Question: In the app i have created i imported a Lib called <URL> which i would like to call upon clicking button in the main app but i cant get reference to the class which am calling as indicated here
How do we call imported Lib class in Android or what should i do?
EDIT.
> Build.gradle
'''
apply plugin: 'com.android.application'
android {
compileSdkVersion 25
buildToolsVersion "25.0.2"
defaultConfig {
applicationId "com.mobiledatabook.com.qrdecoder"
minSdkVersion 10
targetSdkVersion 25
versionCode 1
versionName "1.0"
testInstrumentationRunner "android.support.test.runner.AndroidJUnitRunner"
}
buildTypes {
release {
minifyEnabled false
proguardFiles getDefaultProguardFile('proguard-android.txt'), 'proguard-rules.pro'
}
}
}
dependencies {
compile fileTree(dir: 'libs', include: ['*.jar'])
androidTestCompile('com.android.support.test.espresso:espresso-core:2.2.2', {
exclude group: 'com.android.support', module: 'support-annotations'
})
compile 'com.android.support:appcompat-v7:25.0.1'
compile 'com.android.support:design:25.0.1'
testCompile 'junit:junit:4.12'
}
'''
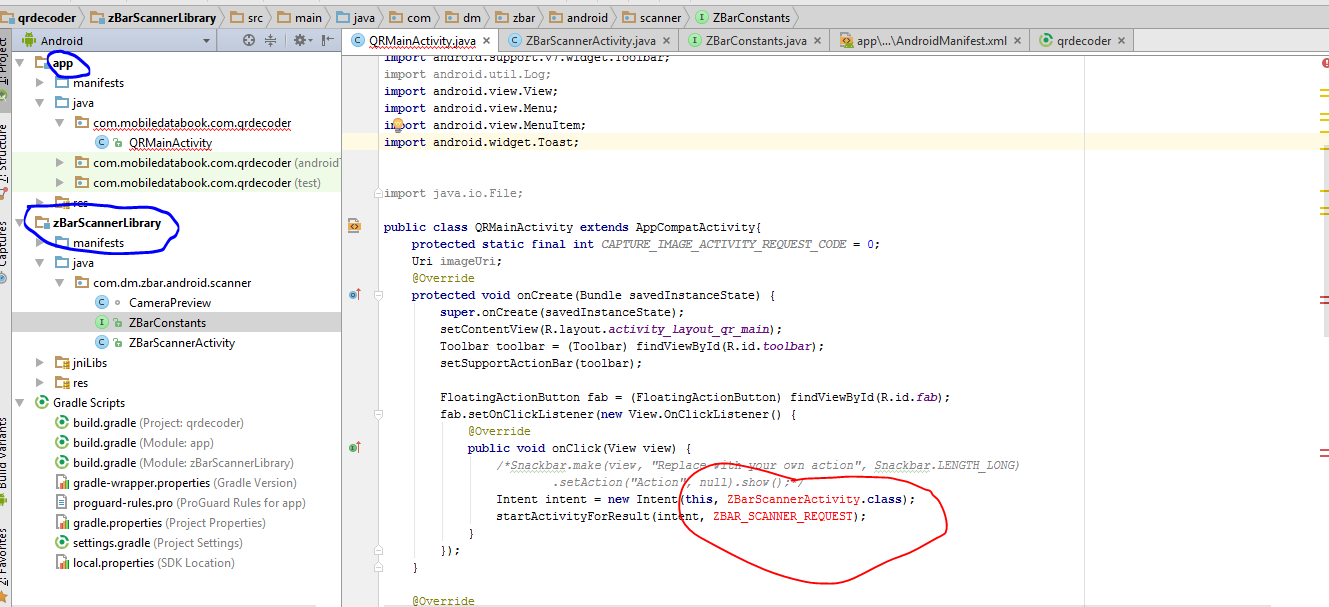
Answer: It's a Multi-project build, you should add the dependency of the other project in the build.gradle of the file:
'''
dependencies {
compile project(':zBarScannerLibrary')
...
}
'''
More info <URL>.